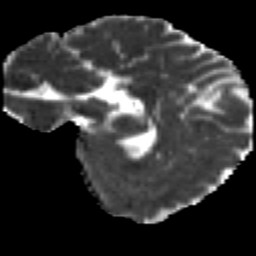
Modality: MD
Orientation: sagittal
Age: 28
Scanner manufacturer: siemens
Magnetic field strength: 3 T
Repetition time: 2.2 s
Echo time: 0.084 s